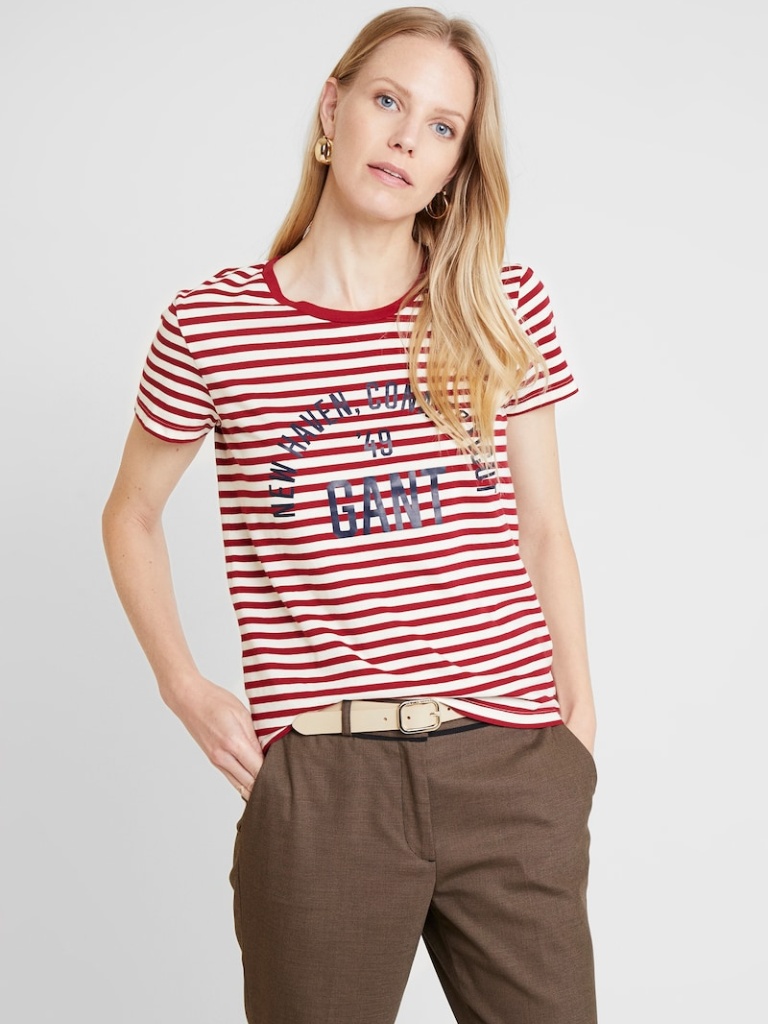
cotton relaxed short sleeve waist length Fully Tucked in crew t-shirt